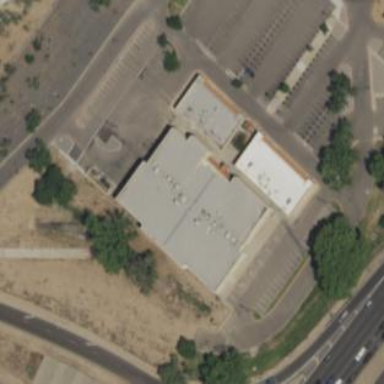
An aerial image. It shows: Building.